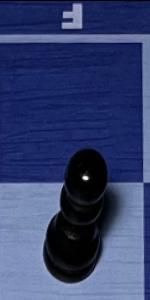
Label: Pawn_Black